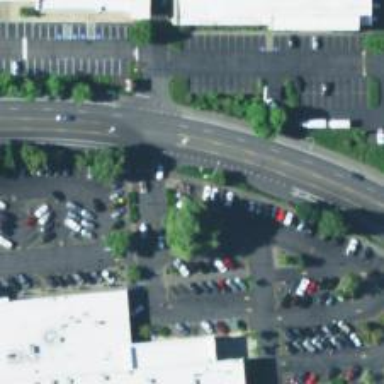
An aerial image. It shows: Parking space is available.